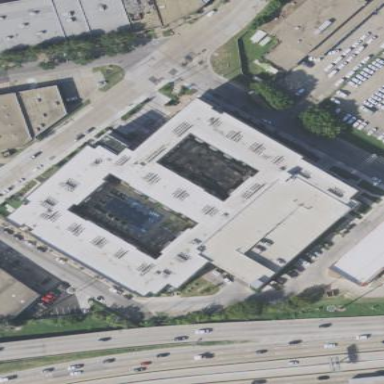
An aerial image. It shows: Multi-storey parking building.